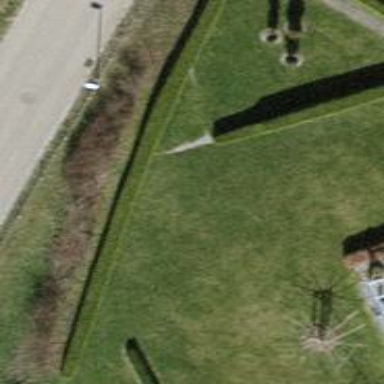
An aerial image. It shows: Hedge barrier.